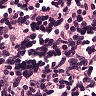
Metastatic tissue present: no